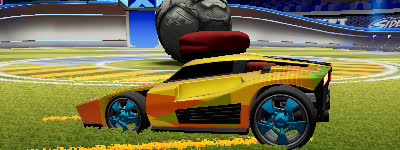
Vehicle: breakout